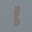
Label: 1